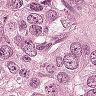
Metastatic tissue present: yes